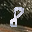
Label: 8